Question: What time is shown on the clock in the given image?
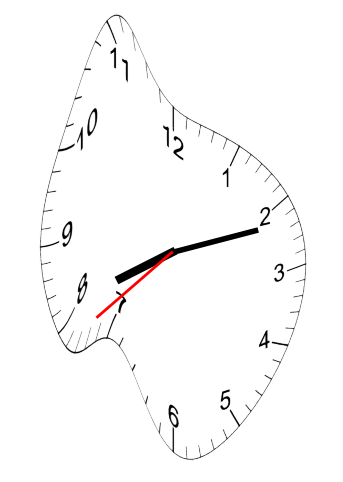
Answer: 08:11:38